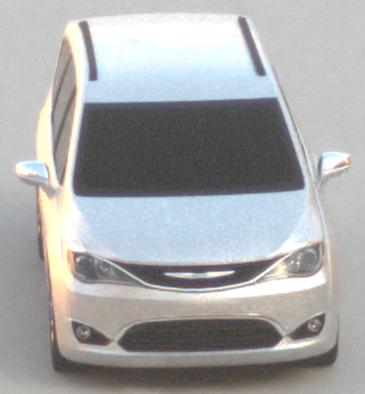
Make: Chrysler
Model: Pacifica
Detailed model: -
Model produced from: 2016
Model produced until: 2020
Doors: 5
Color: white
Road condition: dry road
Daytime: sunrise or sunset
Contrast: low contrast